Chest X-ray. View position: PA
Patient age: 34
Patient sex: M
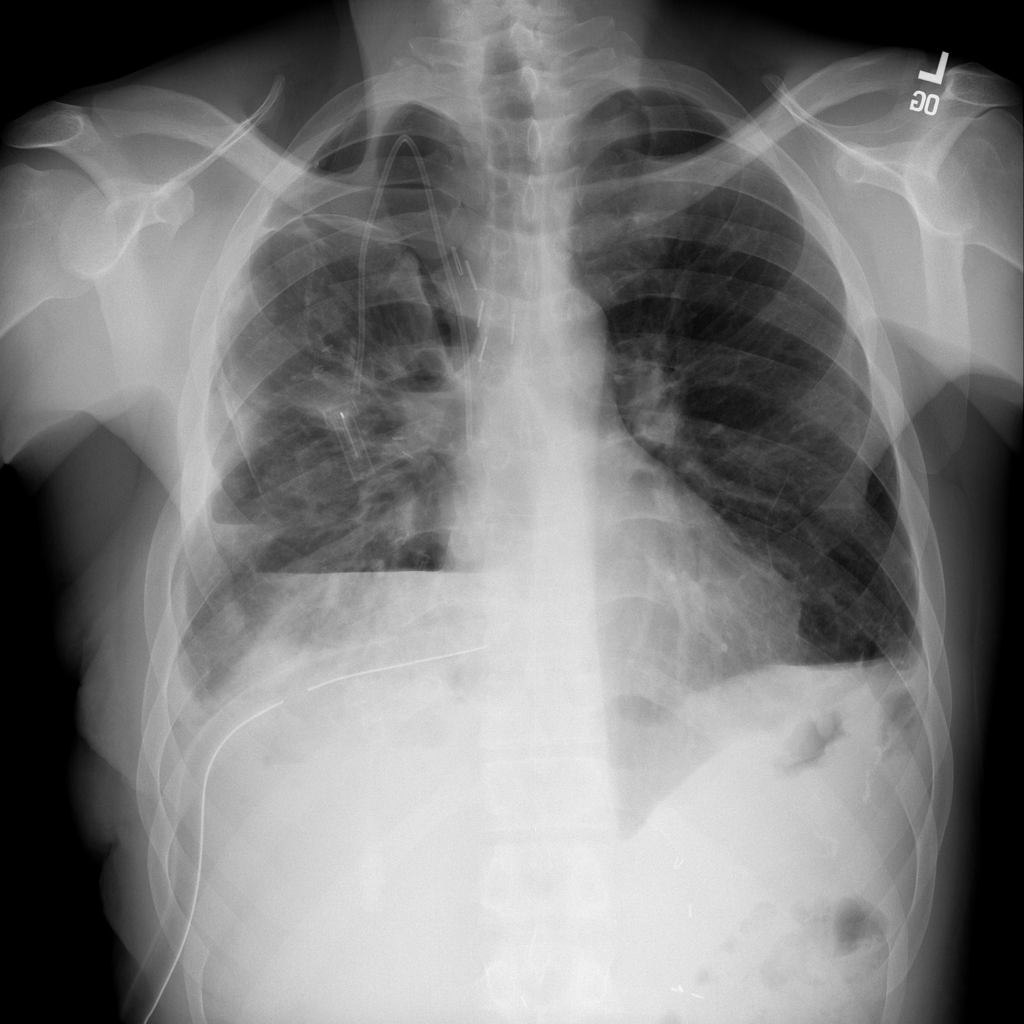
Finding: Pneumothorax